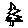
Label: tree